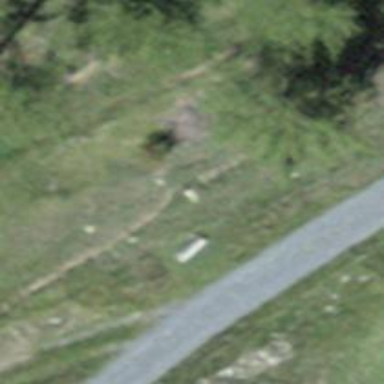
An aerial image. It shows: Bench for seating.